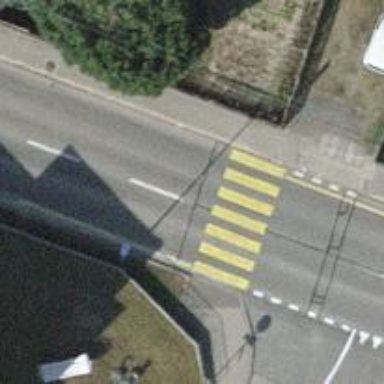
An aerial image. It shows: Marked crossing on footway.